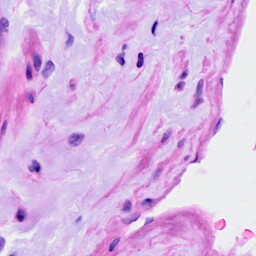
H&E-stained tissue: Ovarian